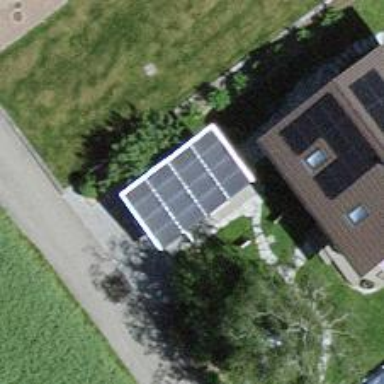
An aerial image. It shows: Solar power generator using photovoltaic panels.